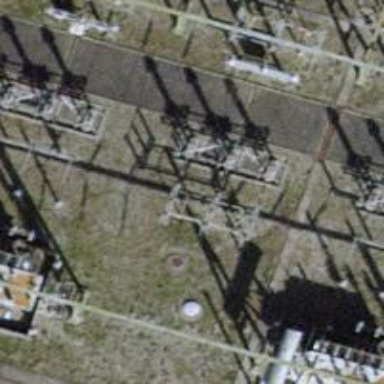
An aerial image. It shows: Power line in the image.